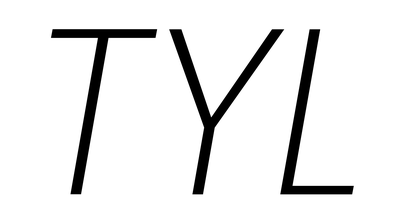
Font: Poppins-ExtraLightItalic